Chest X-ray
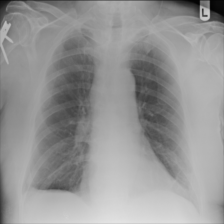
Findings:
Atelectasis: negative
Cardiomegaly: negative
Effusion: negative
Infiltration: negative
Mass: negative
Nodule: negative
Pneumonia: negative
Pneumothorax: negative
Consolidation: negative
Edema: negative
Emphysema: negative
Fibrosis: negative
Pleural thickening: negative
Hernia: negative